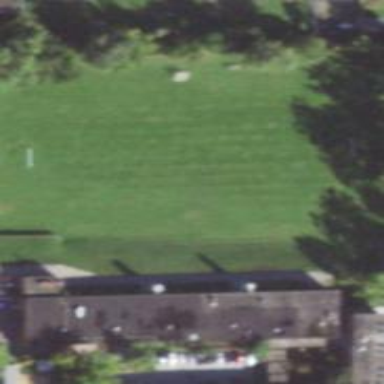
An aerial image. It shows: Grass pitch designated for soccer.